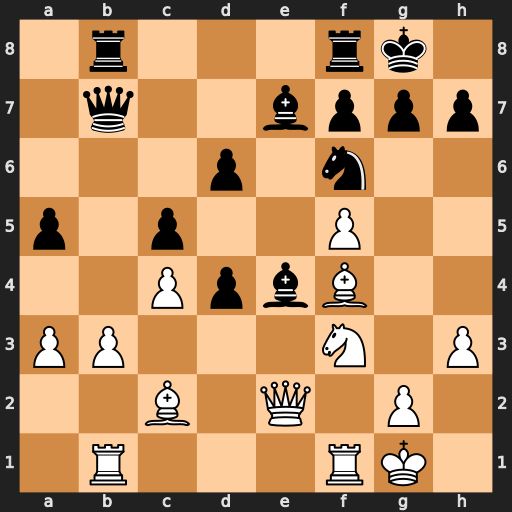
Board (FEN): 1r3rk1/1q2bppp/3p1n2/p1p2P2/2PpbB2/PP3N1P/2B1Q1P1/1R3RK1
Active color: w
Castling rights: -
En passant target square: -
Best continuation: Bxe4 Nxe4 Rbe1